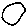
Label: circle